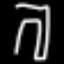
Label: pants